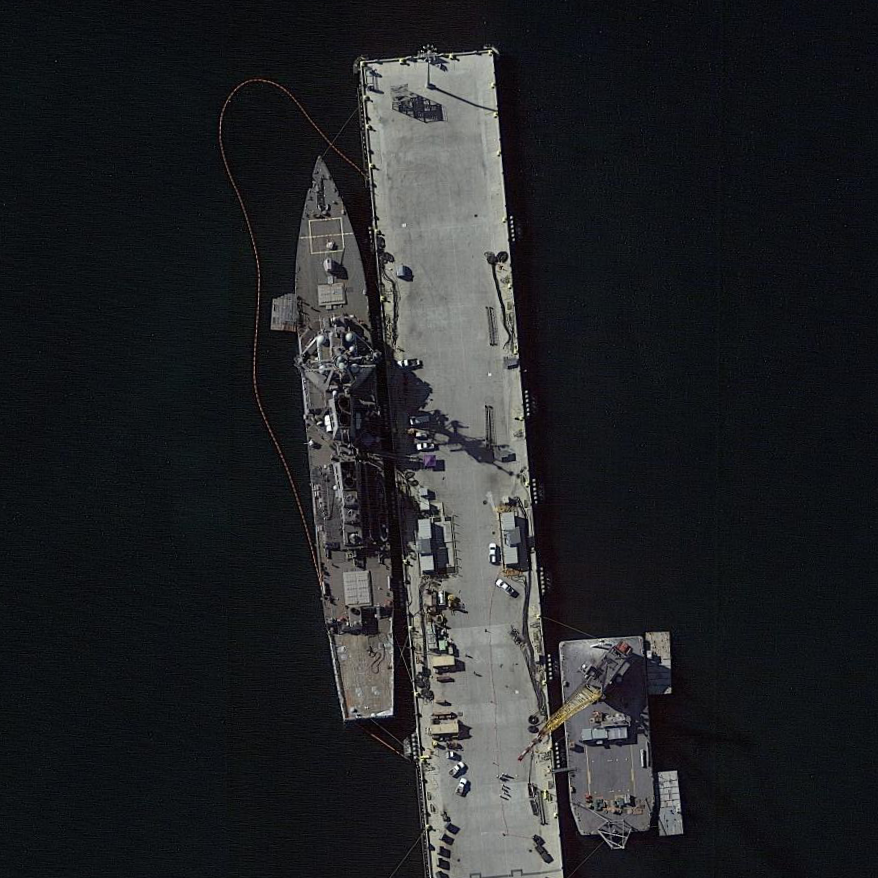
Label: destroyer